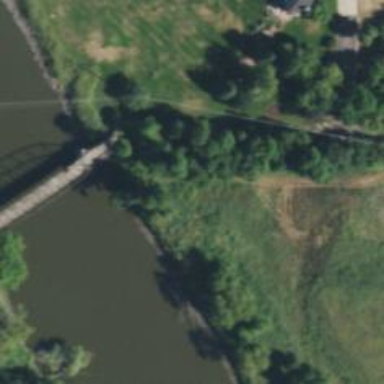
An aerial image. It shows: Track road on bridge.